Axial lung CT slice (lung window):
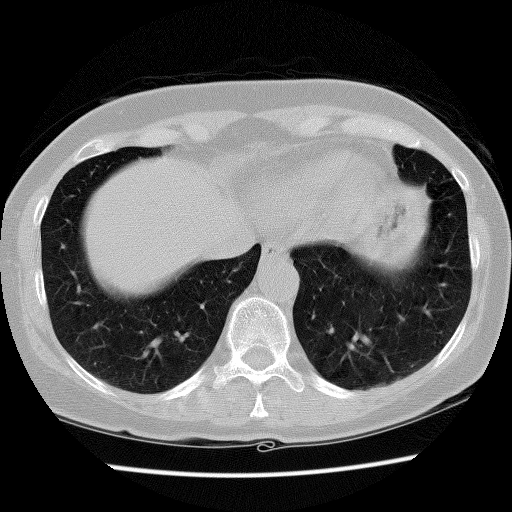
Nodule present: no